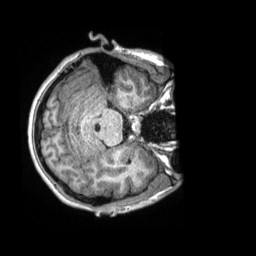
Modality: T1w
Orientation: axial
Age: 22
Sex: male
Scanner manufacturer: siemens
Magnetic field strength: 3 T
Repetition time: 2.3 s
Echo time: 0.00288 s